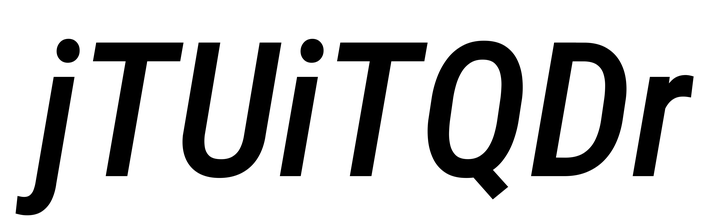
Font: Roboto-Italic_Condensed_Medium_Italic